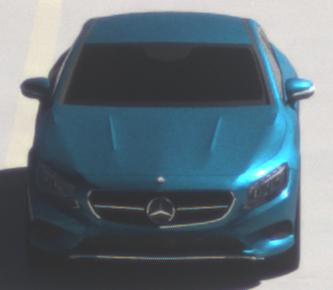
Make: Mercedes-Benz
Model: S 400 Coupé
Detailed model: S-Class (217) Coupé
Model produced from: 2015/10
Model produced until: 2017/09
Doors: 2
Color: blue
Road condition: dry road
Daytime: midday
Contrast: high contrast